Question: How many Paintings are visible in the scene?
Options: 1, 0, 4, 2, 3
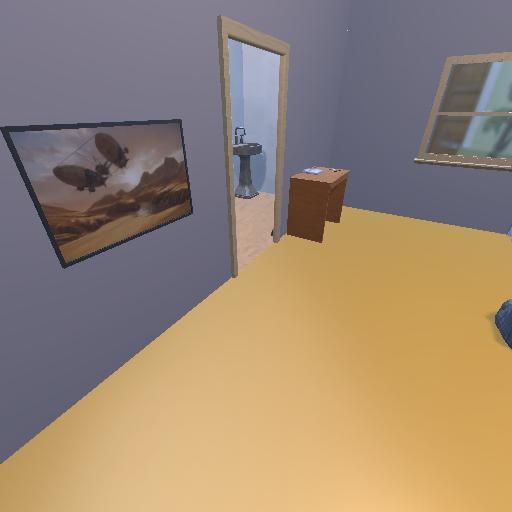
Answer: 1